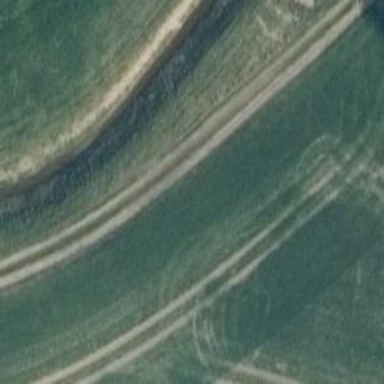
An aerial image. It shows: Track with grade5 tracktype.